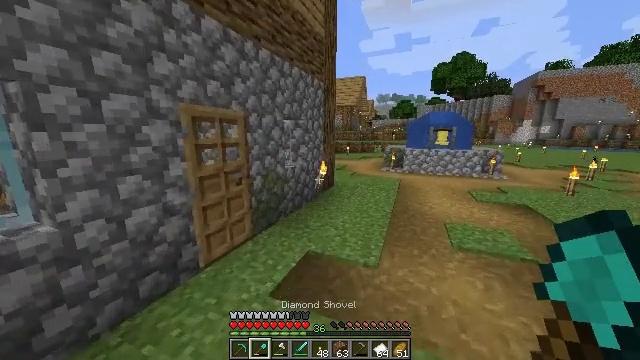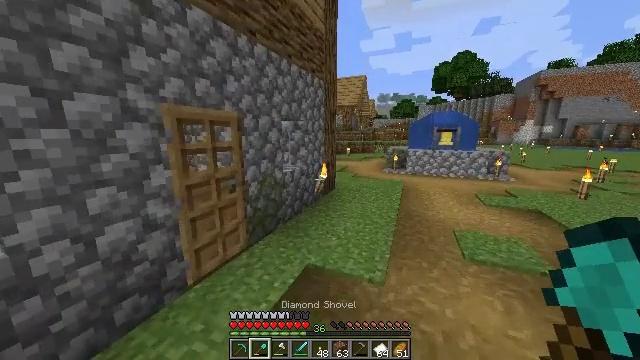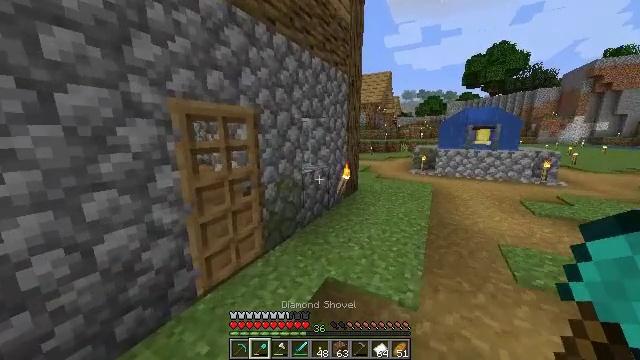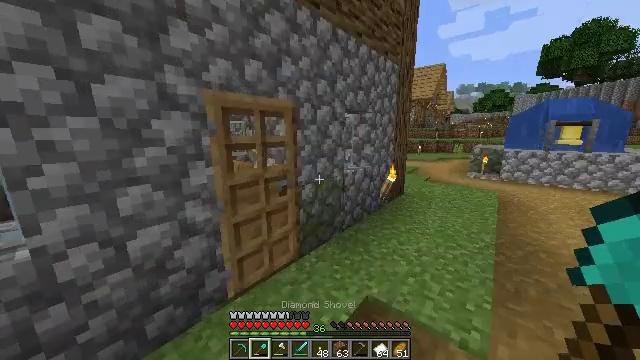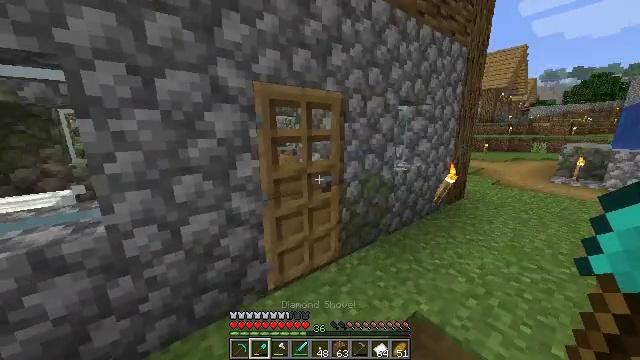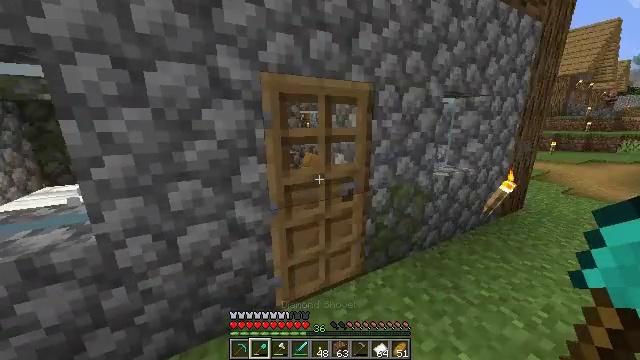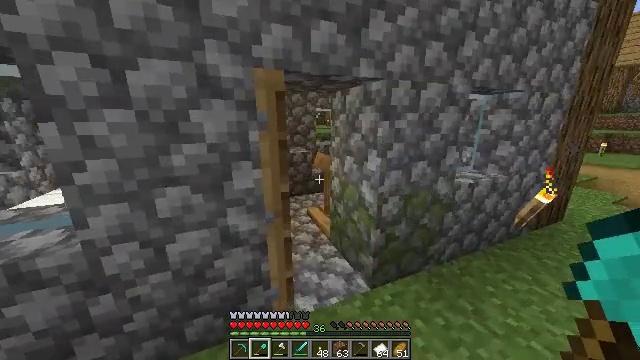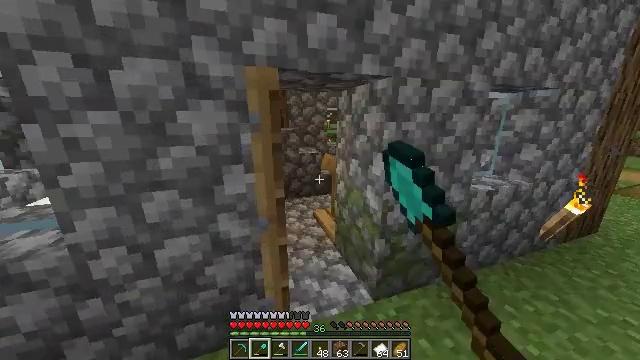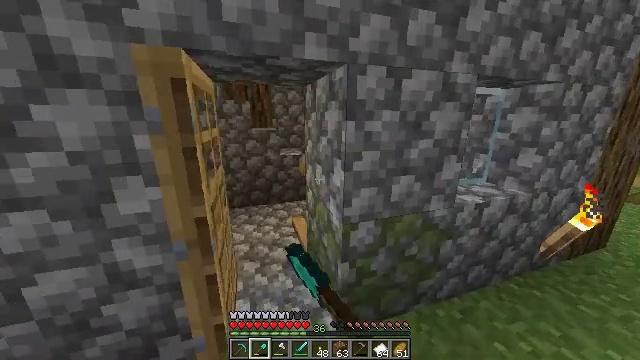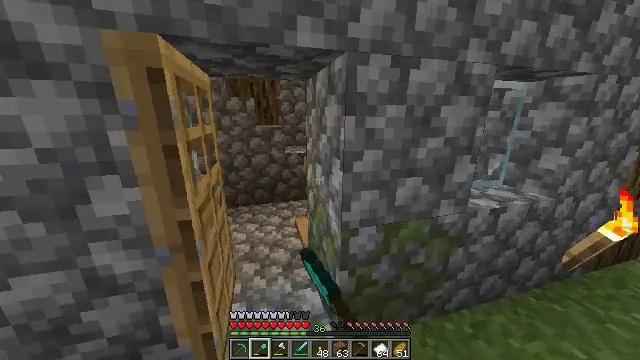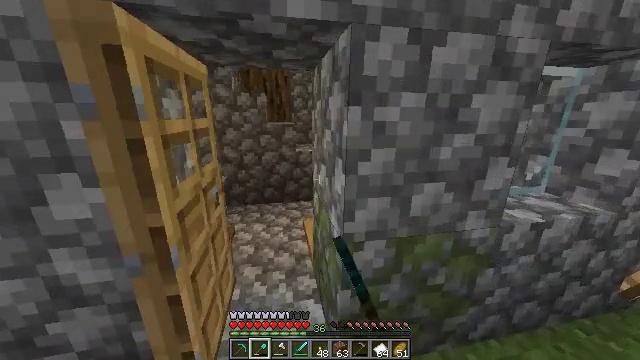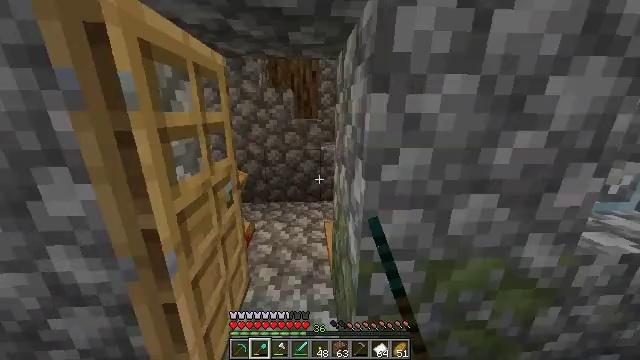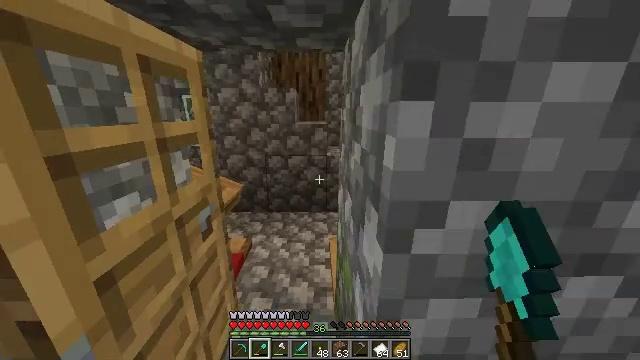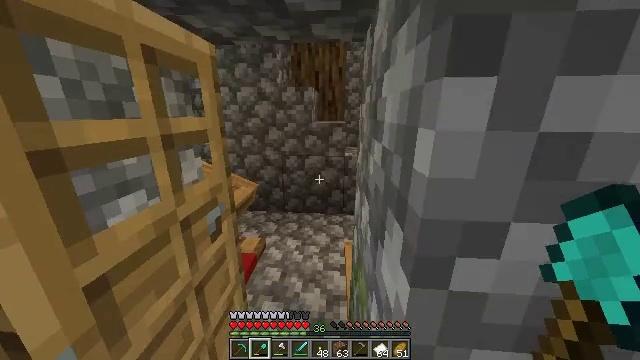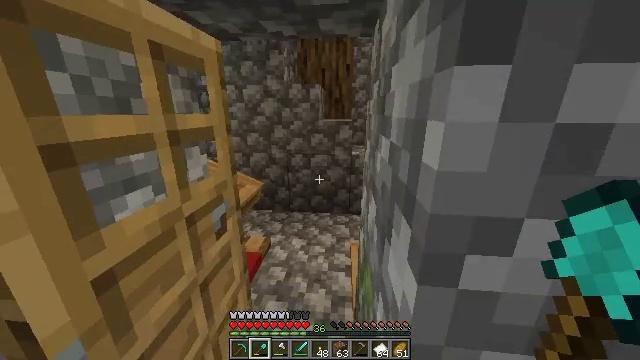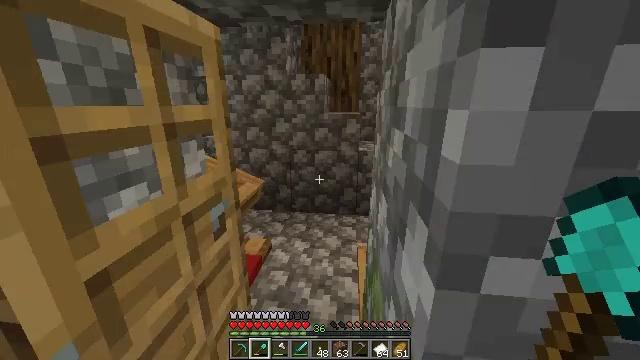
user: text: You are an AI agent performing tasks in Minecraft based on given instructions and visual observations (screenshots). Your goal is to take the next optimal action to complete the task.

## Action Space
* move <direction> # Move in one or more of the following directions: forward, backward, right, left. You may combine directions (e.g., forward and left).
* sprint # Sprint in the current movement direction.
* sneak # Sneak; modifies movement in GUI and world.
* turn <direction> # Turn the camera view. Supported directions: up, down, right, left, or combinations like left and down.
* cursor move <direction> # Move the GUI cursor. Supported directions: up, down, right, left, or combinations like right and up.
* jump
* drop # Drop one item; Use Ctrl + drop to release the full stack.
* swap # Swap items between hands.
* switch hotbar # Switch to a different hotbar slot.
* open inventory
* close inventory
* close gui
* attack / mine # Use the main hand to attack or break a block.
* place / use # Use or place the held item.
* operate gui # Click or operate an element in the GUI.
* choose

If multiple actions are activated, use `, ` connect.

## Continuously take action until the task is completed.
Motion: motion action
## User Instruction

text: Cut down the sugar cane stalks.
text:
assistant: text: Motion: move forward, sprint
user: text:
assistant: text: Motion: move forward, sprint, turn left
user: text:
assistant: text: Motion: move forward, sprint, turn left
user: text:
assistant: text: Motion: move forward, sprint, turn left and down
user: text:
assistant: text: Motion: move forward and move right, sprint, turn left and down
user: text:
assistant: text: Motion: move forward and move right, sprint, turn left, use / place
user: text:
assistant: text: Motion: move forward and move right, sprint, turn left, use / place
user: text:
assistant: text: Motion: move forward and move right, sprint
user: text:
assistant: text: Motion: move forward, turn left
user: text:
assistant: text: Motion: move forward, turn left
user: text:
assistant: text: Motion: move forward, turn left
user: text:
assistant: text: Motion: move forward, turn left
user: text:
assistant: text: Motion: move forward, turn left
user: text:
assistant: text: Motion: move forward, turn left
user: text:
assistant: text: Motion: move forward, turn left
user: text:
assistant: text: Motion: move forward
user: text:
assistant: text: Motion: move forward
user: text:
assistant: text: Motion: move forward
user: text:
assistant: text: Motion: move forward and move left, turn right
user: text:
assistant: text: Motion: move forward and move left
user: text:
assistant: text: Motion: move forward and move left, turn right
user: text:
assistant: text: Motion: move forward and move left, turn right
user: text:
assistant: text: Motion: move forward and move left, turn right
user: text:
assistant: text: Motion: move forward, turn right
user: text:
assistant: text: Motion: move forward
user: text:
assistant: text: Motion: move forward
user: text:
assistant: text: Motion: move forward
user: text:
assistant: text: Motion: turn right
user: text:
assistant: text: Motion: turn right
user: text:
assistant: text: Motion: turn left